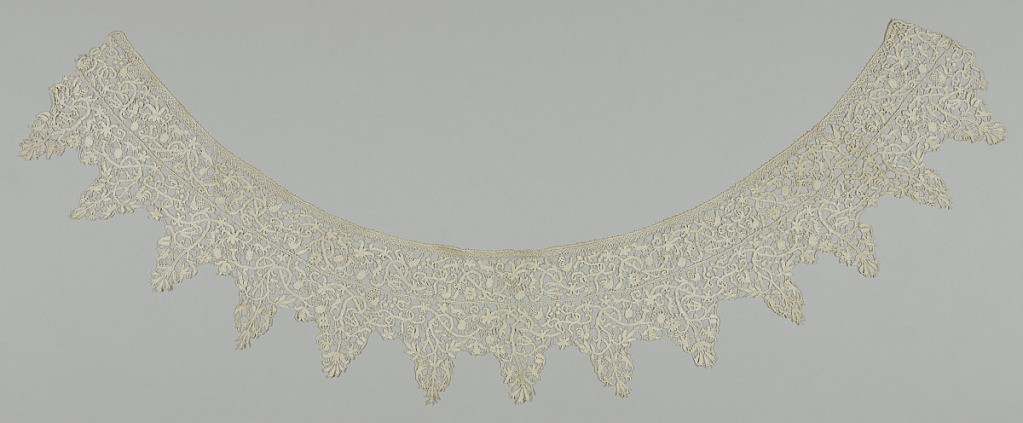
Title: Collar
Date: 16th–early 17th century
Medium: linen Technigue: needle lace
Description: Lace collar of insertion and deep points in design of scrolling stems with flowers and leaves, birds, lions and dogs. Narrow band of bobbin lace at top.